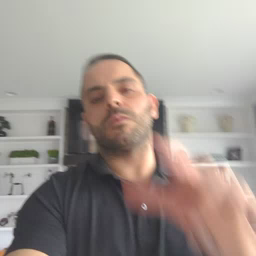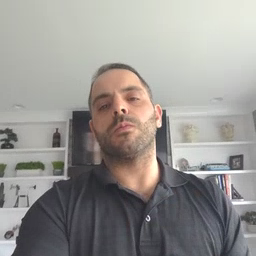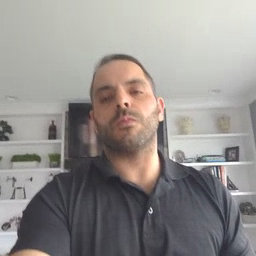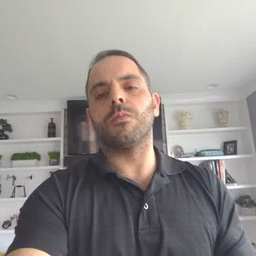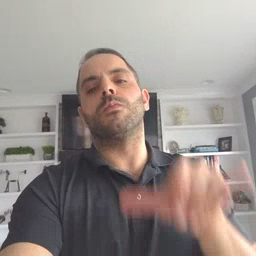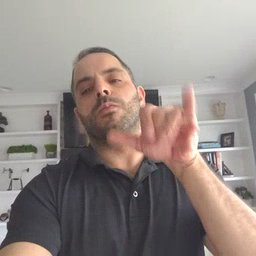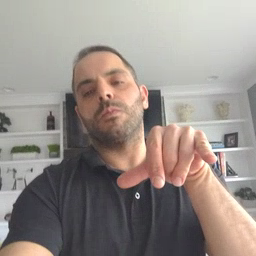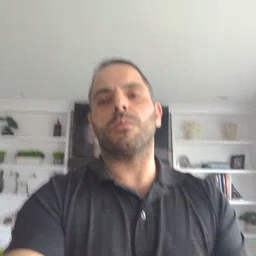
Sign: that